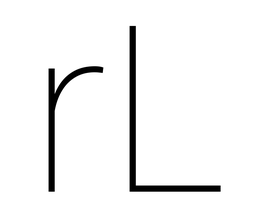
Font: Roboto_Thin